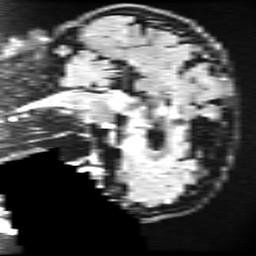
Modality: FLAIR
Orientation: sagittal
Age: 64
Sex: female
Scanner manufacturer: ge
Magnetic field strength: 3 T
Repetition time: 11 s
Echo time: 0.1497 s